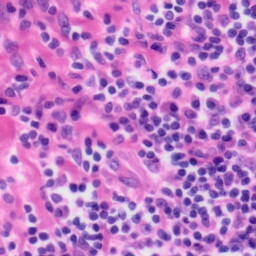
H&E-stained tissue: Tonsil